Aerial crown-view tile of a tropical tree (Barro Colorado Island, Panama), acquired 20250317:
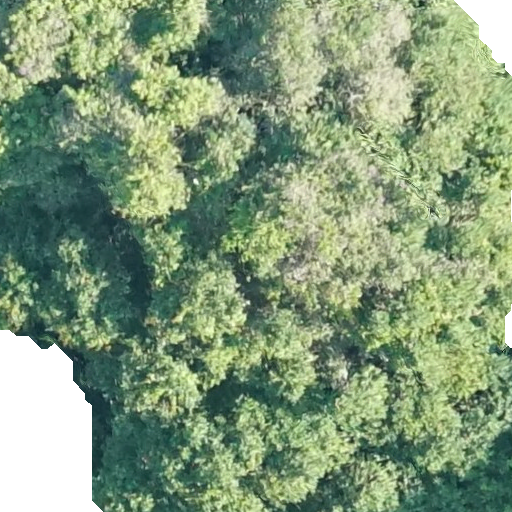
Species: Hieronyma alchorneoides
GBIF accepted scientific name: Hieronyma alchorneoides
Crown area: 488.898 m²